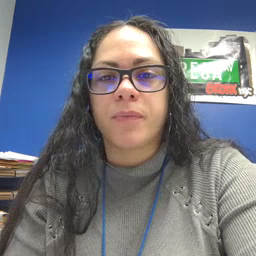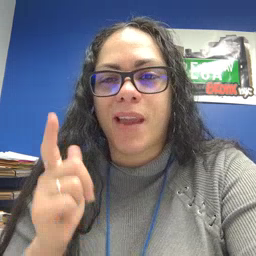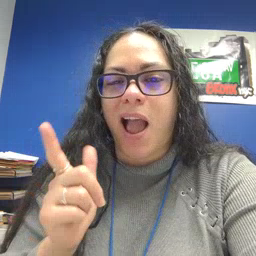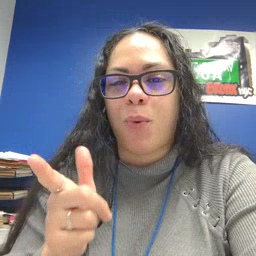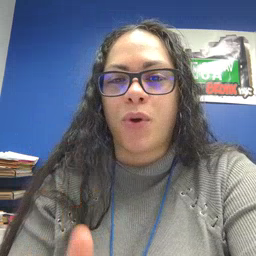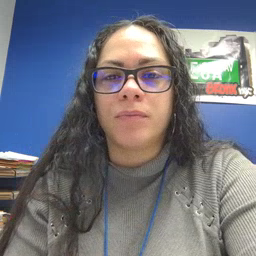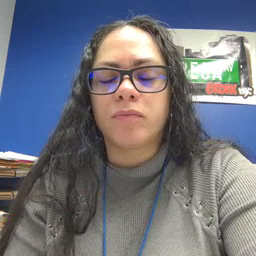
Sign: cowboy